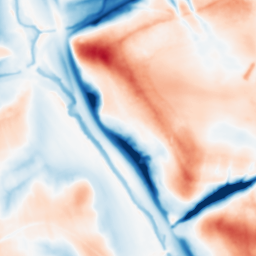
Category: multiscale
Decomposition family: dog_multiscale
Decomposition parameters: sigma_ratio: 1.6
n_scales: 6
base_sigma: 1
Upsampling method: bicubic_3x
Upsampling parameters: scale: 3
Upsampling scale: 3